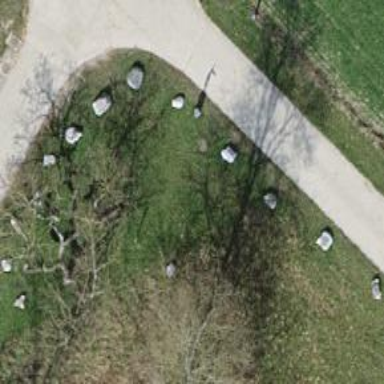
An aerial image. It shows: Bench for seating.